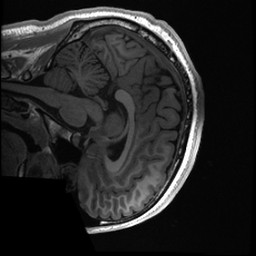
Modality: T1w
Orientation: sagittal
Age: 19
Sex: male